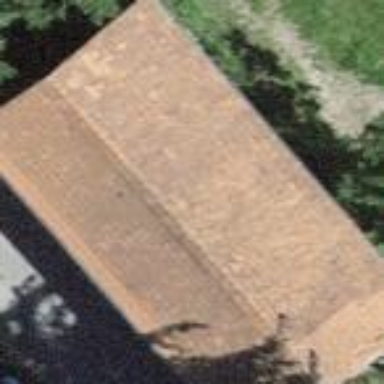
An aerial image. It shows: Rural barn.